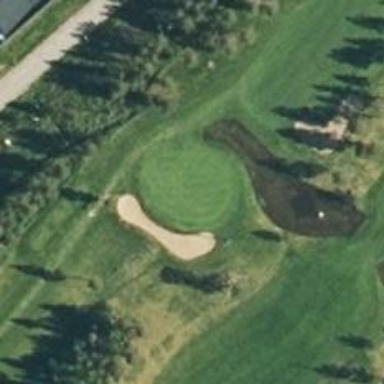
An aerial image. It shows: Golf hole.